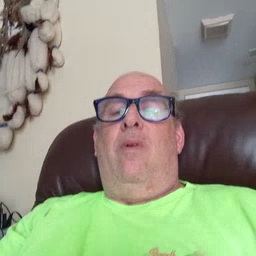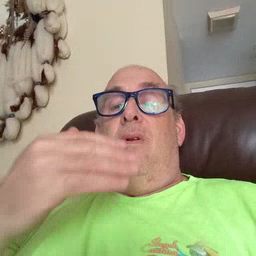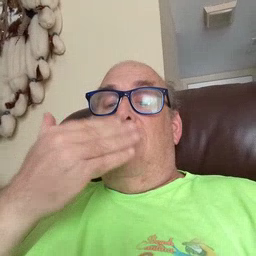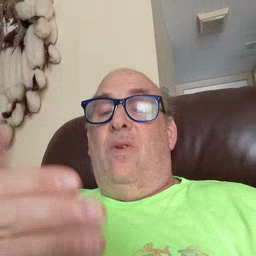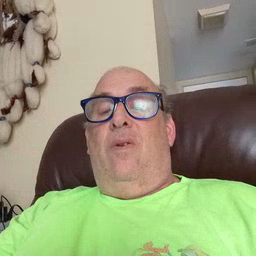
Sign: thankyou